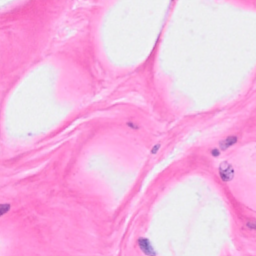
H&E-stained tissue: Breast